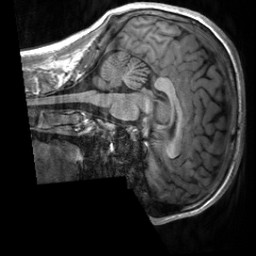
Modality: T1w
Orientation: sagittal
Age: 22
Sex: male
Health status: healthy
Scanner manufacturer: siemens
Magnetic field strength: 3 T
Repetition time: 2 s
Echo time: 0.00232 s